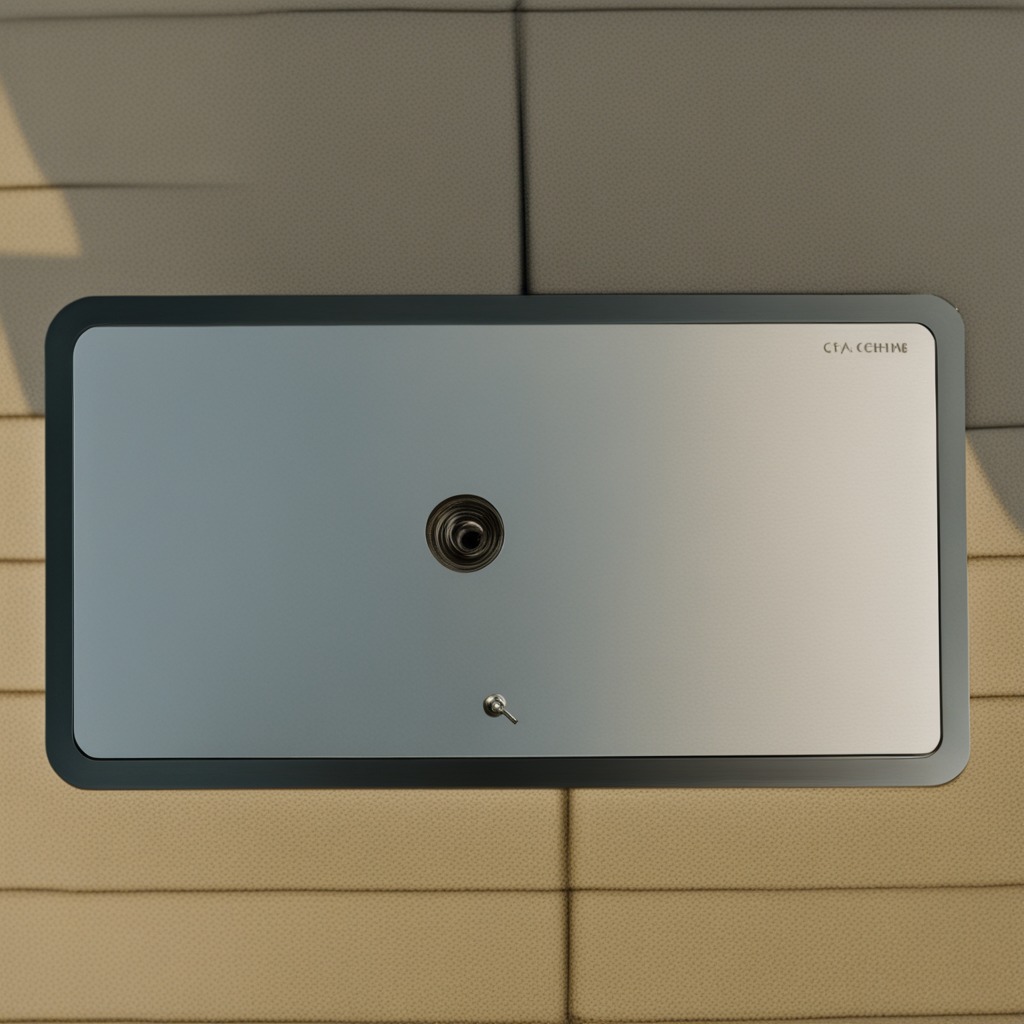
A metal screw lies on a textured surface.